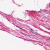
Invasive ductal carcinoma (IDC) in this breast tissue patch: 0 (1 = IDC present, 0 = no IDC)